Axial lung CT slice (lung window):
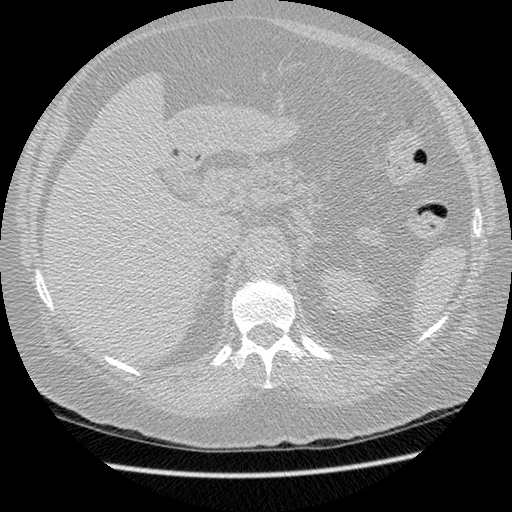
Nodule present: no